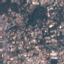
Land use / land cover class: Residential